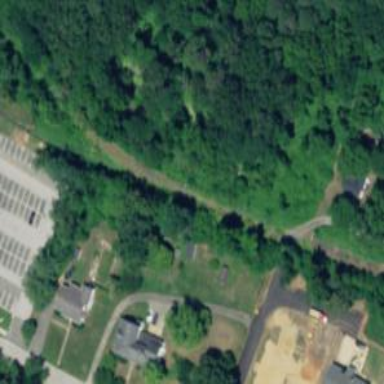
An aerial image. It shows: Disused railway spur.